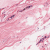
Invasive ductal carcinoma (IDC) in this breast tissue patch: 0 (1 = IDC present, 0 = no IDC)